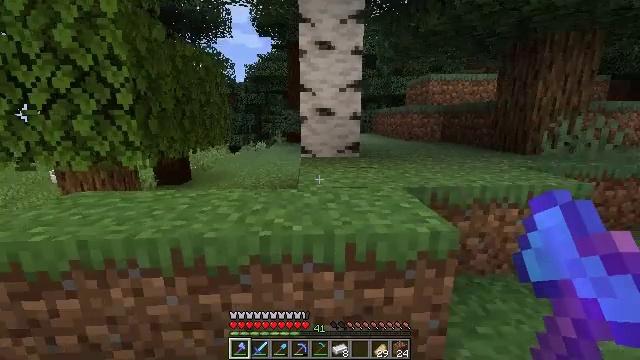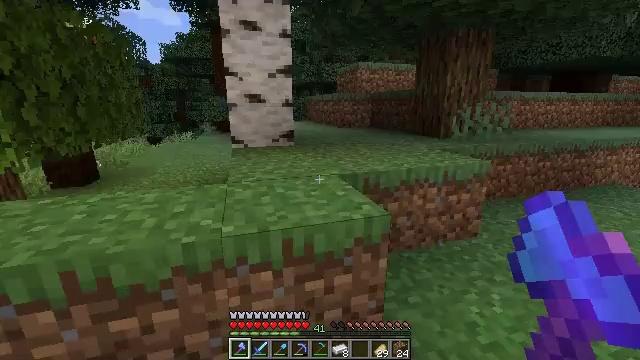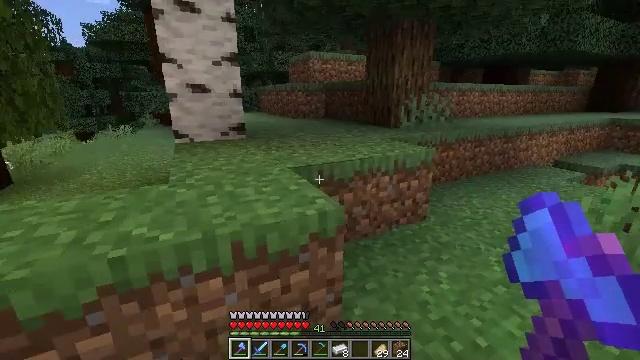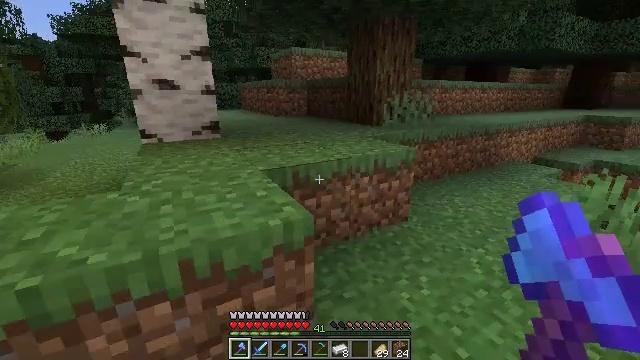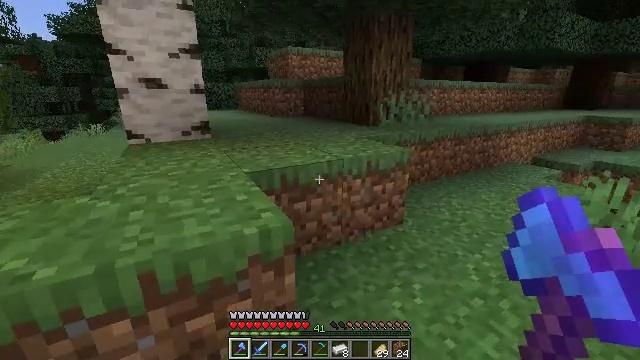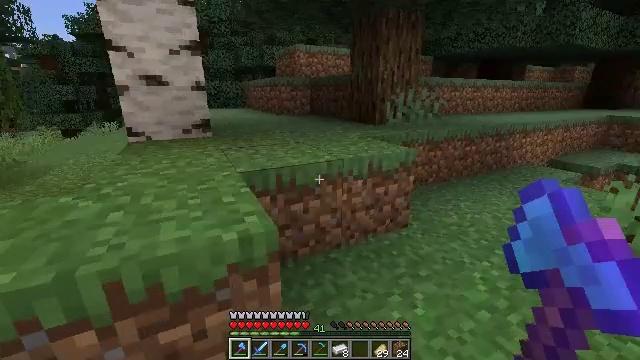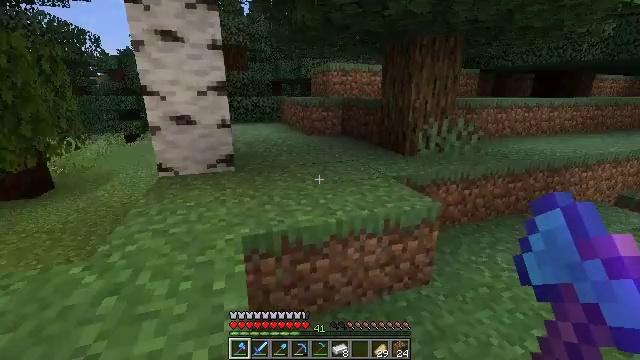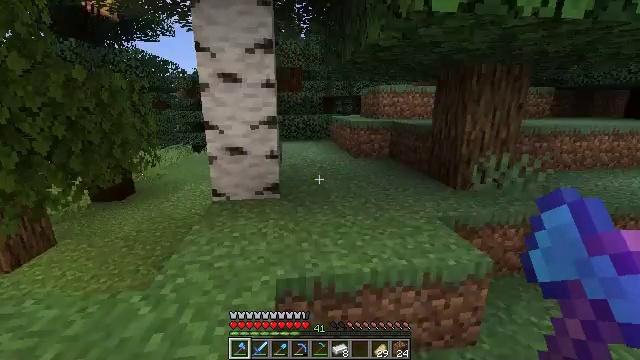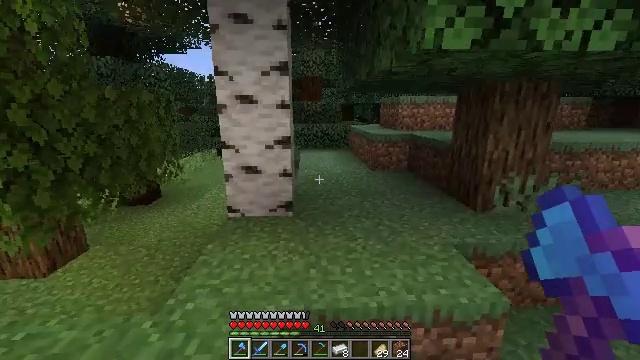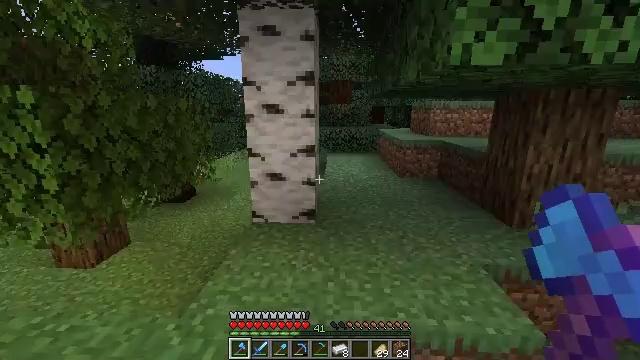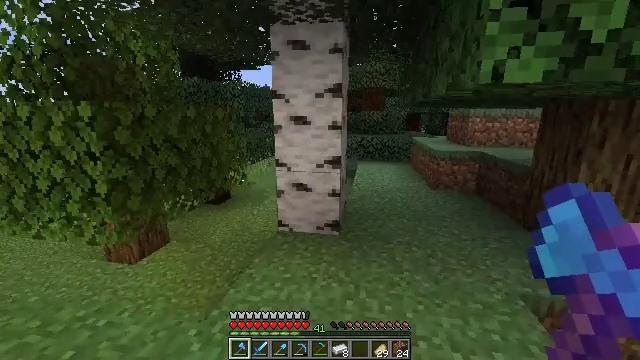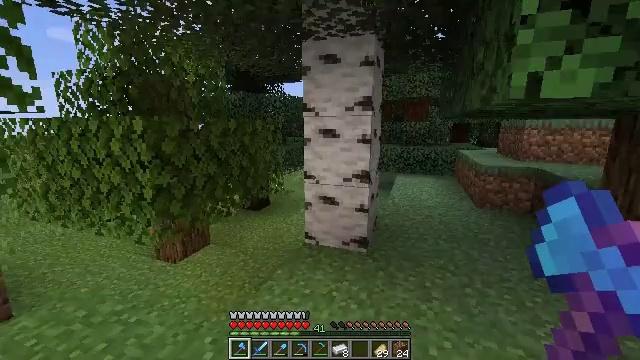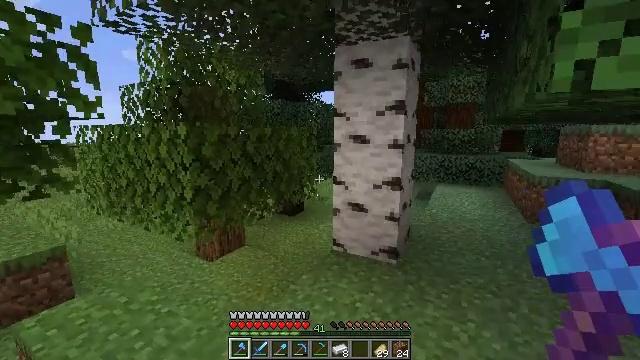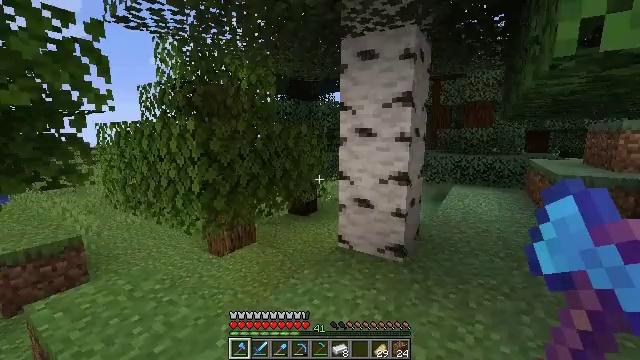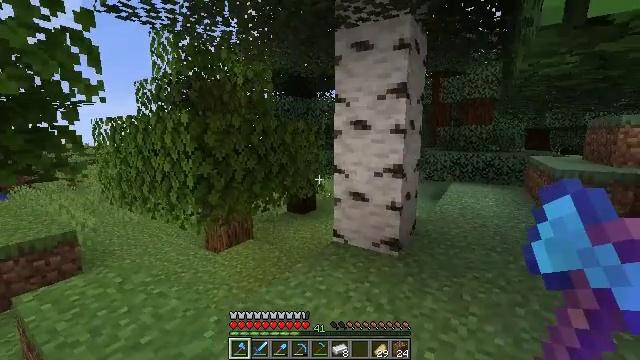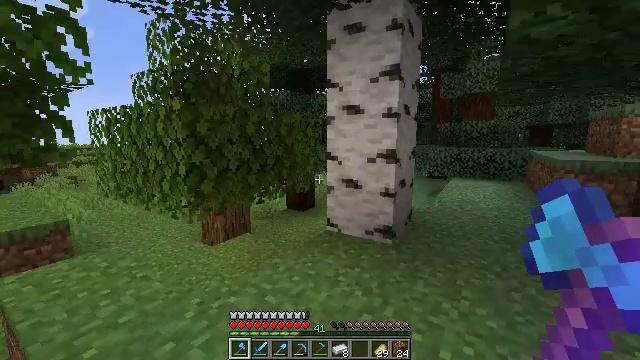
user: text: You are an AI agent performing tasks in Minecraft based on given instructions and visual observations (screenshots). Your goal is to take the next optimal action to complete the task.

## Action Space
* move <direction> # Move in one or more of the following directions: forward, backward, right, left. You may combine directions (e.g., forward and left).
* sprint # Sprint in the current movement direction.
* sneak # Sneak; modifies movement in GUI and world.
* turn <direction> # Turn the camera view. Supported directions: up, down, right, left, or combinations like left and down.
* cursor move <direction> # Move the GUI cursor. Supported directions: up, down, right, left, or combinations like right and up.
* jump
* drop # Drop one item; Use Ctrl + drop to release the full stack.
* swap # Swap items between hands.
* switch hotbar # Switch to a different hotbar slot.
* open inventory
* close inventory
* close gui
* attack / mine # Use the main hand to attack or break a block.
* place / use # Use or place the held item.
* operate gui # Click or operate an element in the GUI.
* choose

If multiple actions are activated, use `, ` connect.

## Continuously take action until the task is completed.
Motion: motion action
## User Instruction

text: Mine the sweet berry bush.
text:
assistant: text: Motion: move forward, turn right and down
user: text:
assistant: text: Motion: move forward and move right, turn right and down
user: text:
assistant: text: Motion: move forward and move right, turn right
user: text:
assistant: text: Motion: move forward and move right
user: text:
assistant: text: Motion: move forward and move right, turn left
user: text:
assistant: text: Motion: move forward and move right, turn left, jump
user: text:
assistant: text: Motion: move forward and move right, turn left and up, jump
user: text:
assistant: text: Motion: move forward and move right, turn left, jump
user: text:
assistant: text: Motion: move forward and move right, turn left, jump
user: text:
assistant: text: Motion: move forward and move right, turn left and up, jump
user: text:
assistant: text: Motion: move forward and move right, turn left and up, jump
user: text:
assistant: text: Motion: move forward and move right, turn left and up, jump
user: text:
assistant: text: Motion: move forward and move right, turn left, jump
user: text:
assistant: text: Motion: move forward and move right
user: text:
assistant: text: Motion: move forward and move right
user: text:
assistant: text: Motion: move forward, turn left
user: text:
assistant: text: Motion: turn left
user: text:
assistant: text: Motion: turn left
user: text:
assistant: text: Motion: move forward, turn left
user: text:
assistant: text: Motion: move forward
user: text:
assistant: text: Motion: move forward, jump
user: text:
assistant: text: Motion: move forward, jump
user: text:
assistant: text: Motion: move forward and move right, jump
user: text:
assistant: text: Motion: move forward and move right, jump
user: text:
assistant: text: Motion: move forward and move right, jump
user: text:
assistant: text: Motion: move forward and move right, jump
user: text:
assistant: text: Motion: move forward and move right, jump
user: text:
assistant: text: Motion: move forward and move right
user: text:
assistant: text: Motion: move forward and move right
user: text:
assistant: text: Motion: move forward and move right